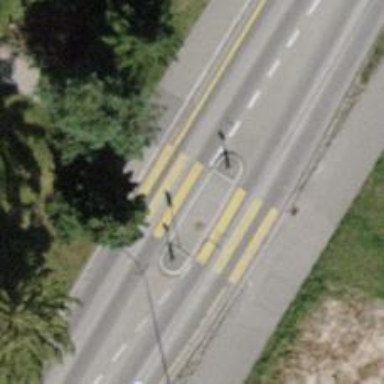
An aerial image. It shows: Footway with asphalt surface featuring zebra crossing.